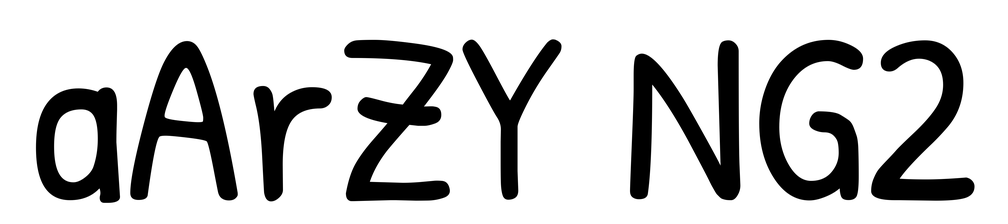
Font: PatrickHand-Regular